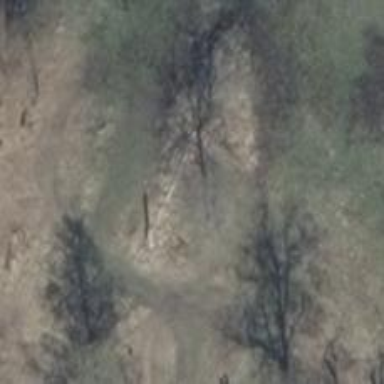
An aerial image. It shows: Hunting stand.